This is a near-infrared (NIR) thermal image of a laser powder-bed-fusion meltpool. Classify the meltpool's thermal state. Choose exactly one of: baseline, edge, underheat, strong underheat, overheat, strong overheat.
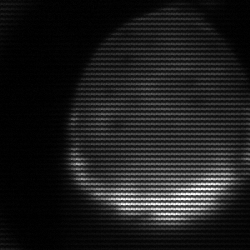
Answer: edge